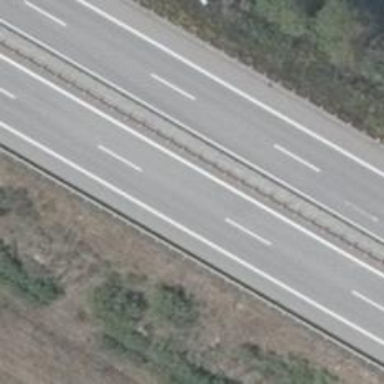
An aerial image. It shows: Trunk highway designated for motor vehicles.